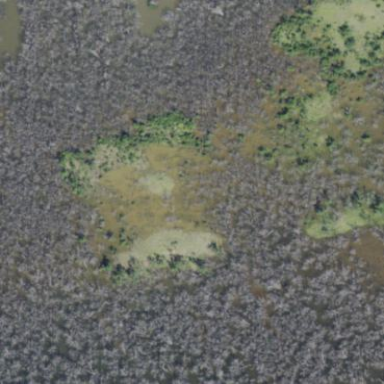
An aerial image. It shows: Saltmarsh wetland with plant community of Saltwater Marshes/Halophytic Herbaceous Prairie.